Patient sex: M
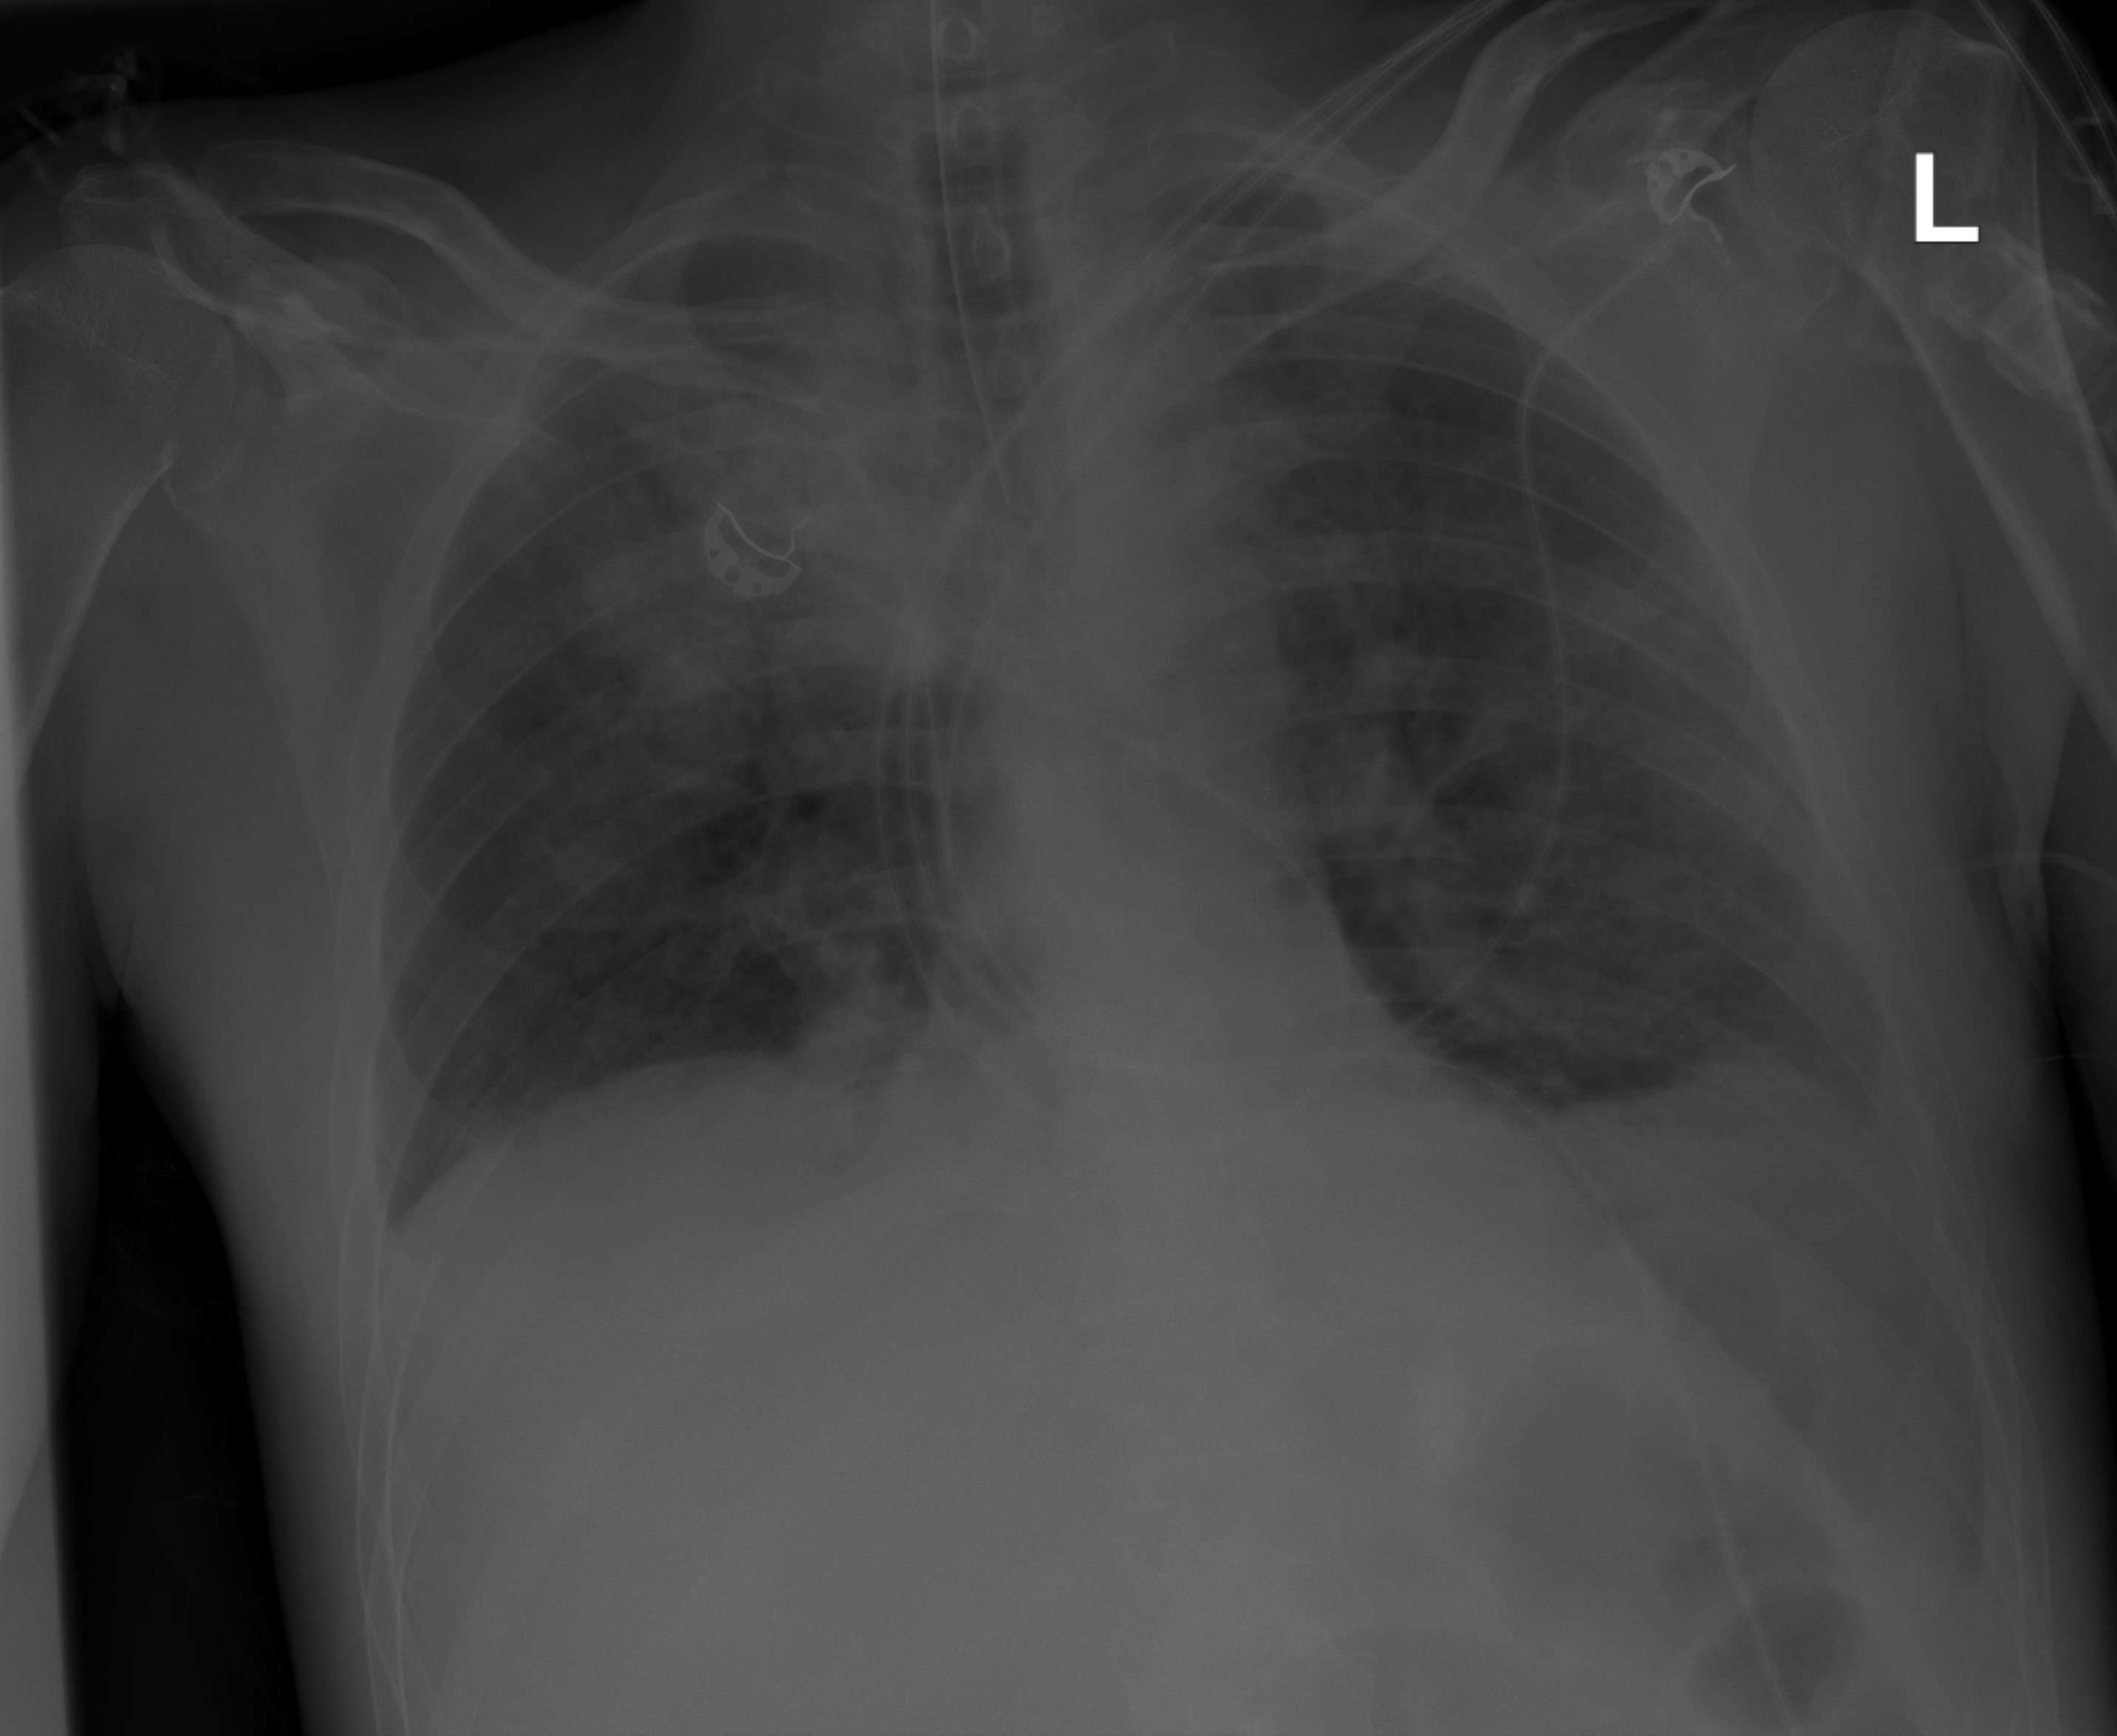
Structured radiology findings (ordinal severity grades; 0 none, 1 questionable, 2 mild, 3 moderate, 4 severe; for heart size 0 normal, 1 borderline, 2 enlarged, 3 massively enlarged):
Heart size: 0
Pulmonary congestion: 0
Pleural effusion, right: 0
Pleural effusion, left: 1
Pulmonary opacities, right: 3
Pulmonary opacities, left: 2
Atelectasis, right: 2
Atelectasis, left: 2